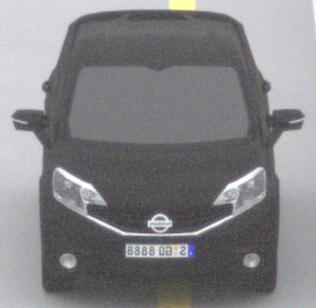
Make: Nissan
Model: Note 1.2
Detailed model: Note (E12) (10/13 - 12/16)
Model produced from: 2013/10
Model produced until: 2015/09
Doors: 5
Color: black
Road condition: dry road
Daytime: midday
Contrast: low contrast